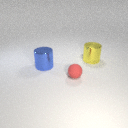
small red rubber sphere in front of large blue metal cylinder